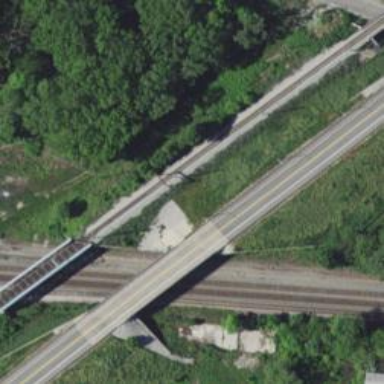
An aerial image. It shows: Bridge with electrified contact lines.